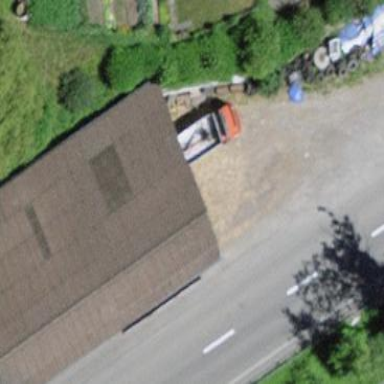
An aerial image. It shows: Rural barn.